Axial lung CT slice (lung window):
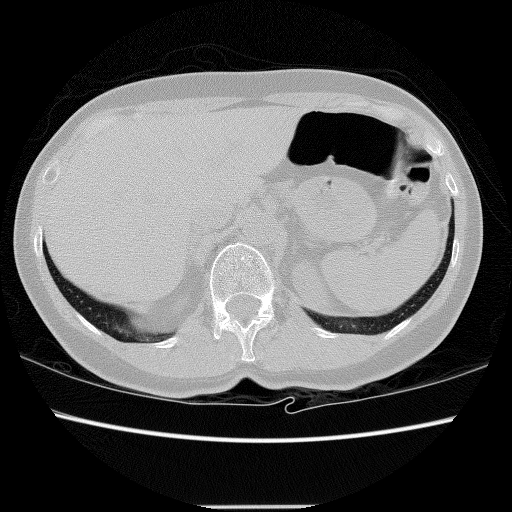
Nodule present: no